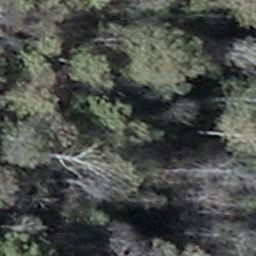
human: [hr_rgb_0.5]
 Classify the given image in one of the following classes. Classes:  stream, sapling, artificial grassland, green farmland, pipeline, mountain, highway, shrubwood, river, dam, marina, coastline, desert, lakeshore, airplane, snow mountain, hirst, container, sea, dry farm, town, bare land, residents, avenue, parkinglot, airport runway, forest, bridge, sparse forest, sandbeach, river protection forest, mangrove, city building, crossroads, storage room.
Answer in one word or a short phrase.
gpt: shrubwood